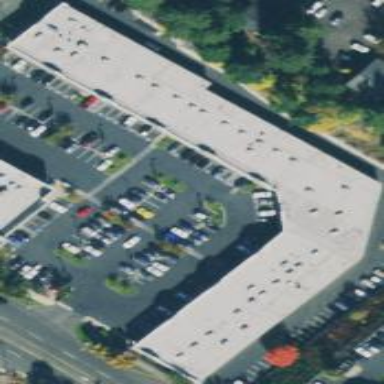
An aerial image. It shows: Retail building.